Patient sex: M
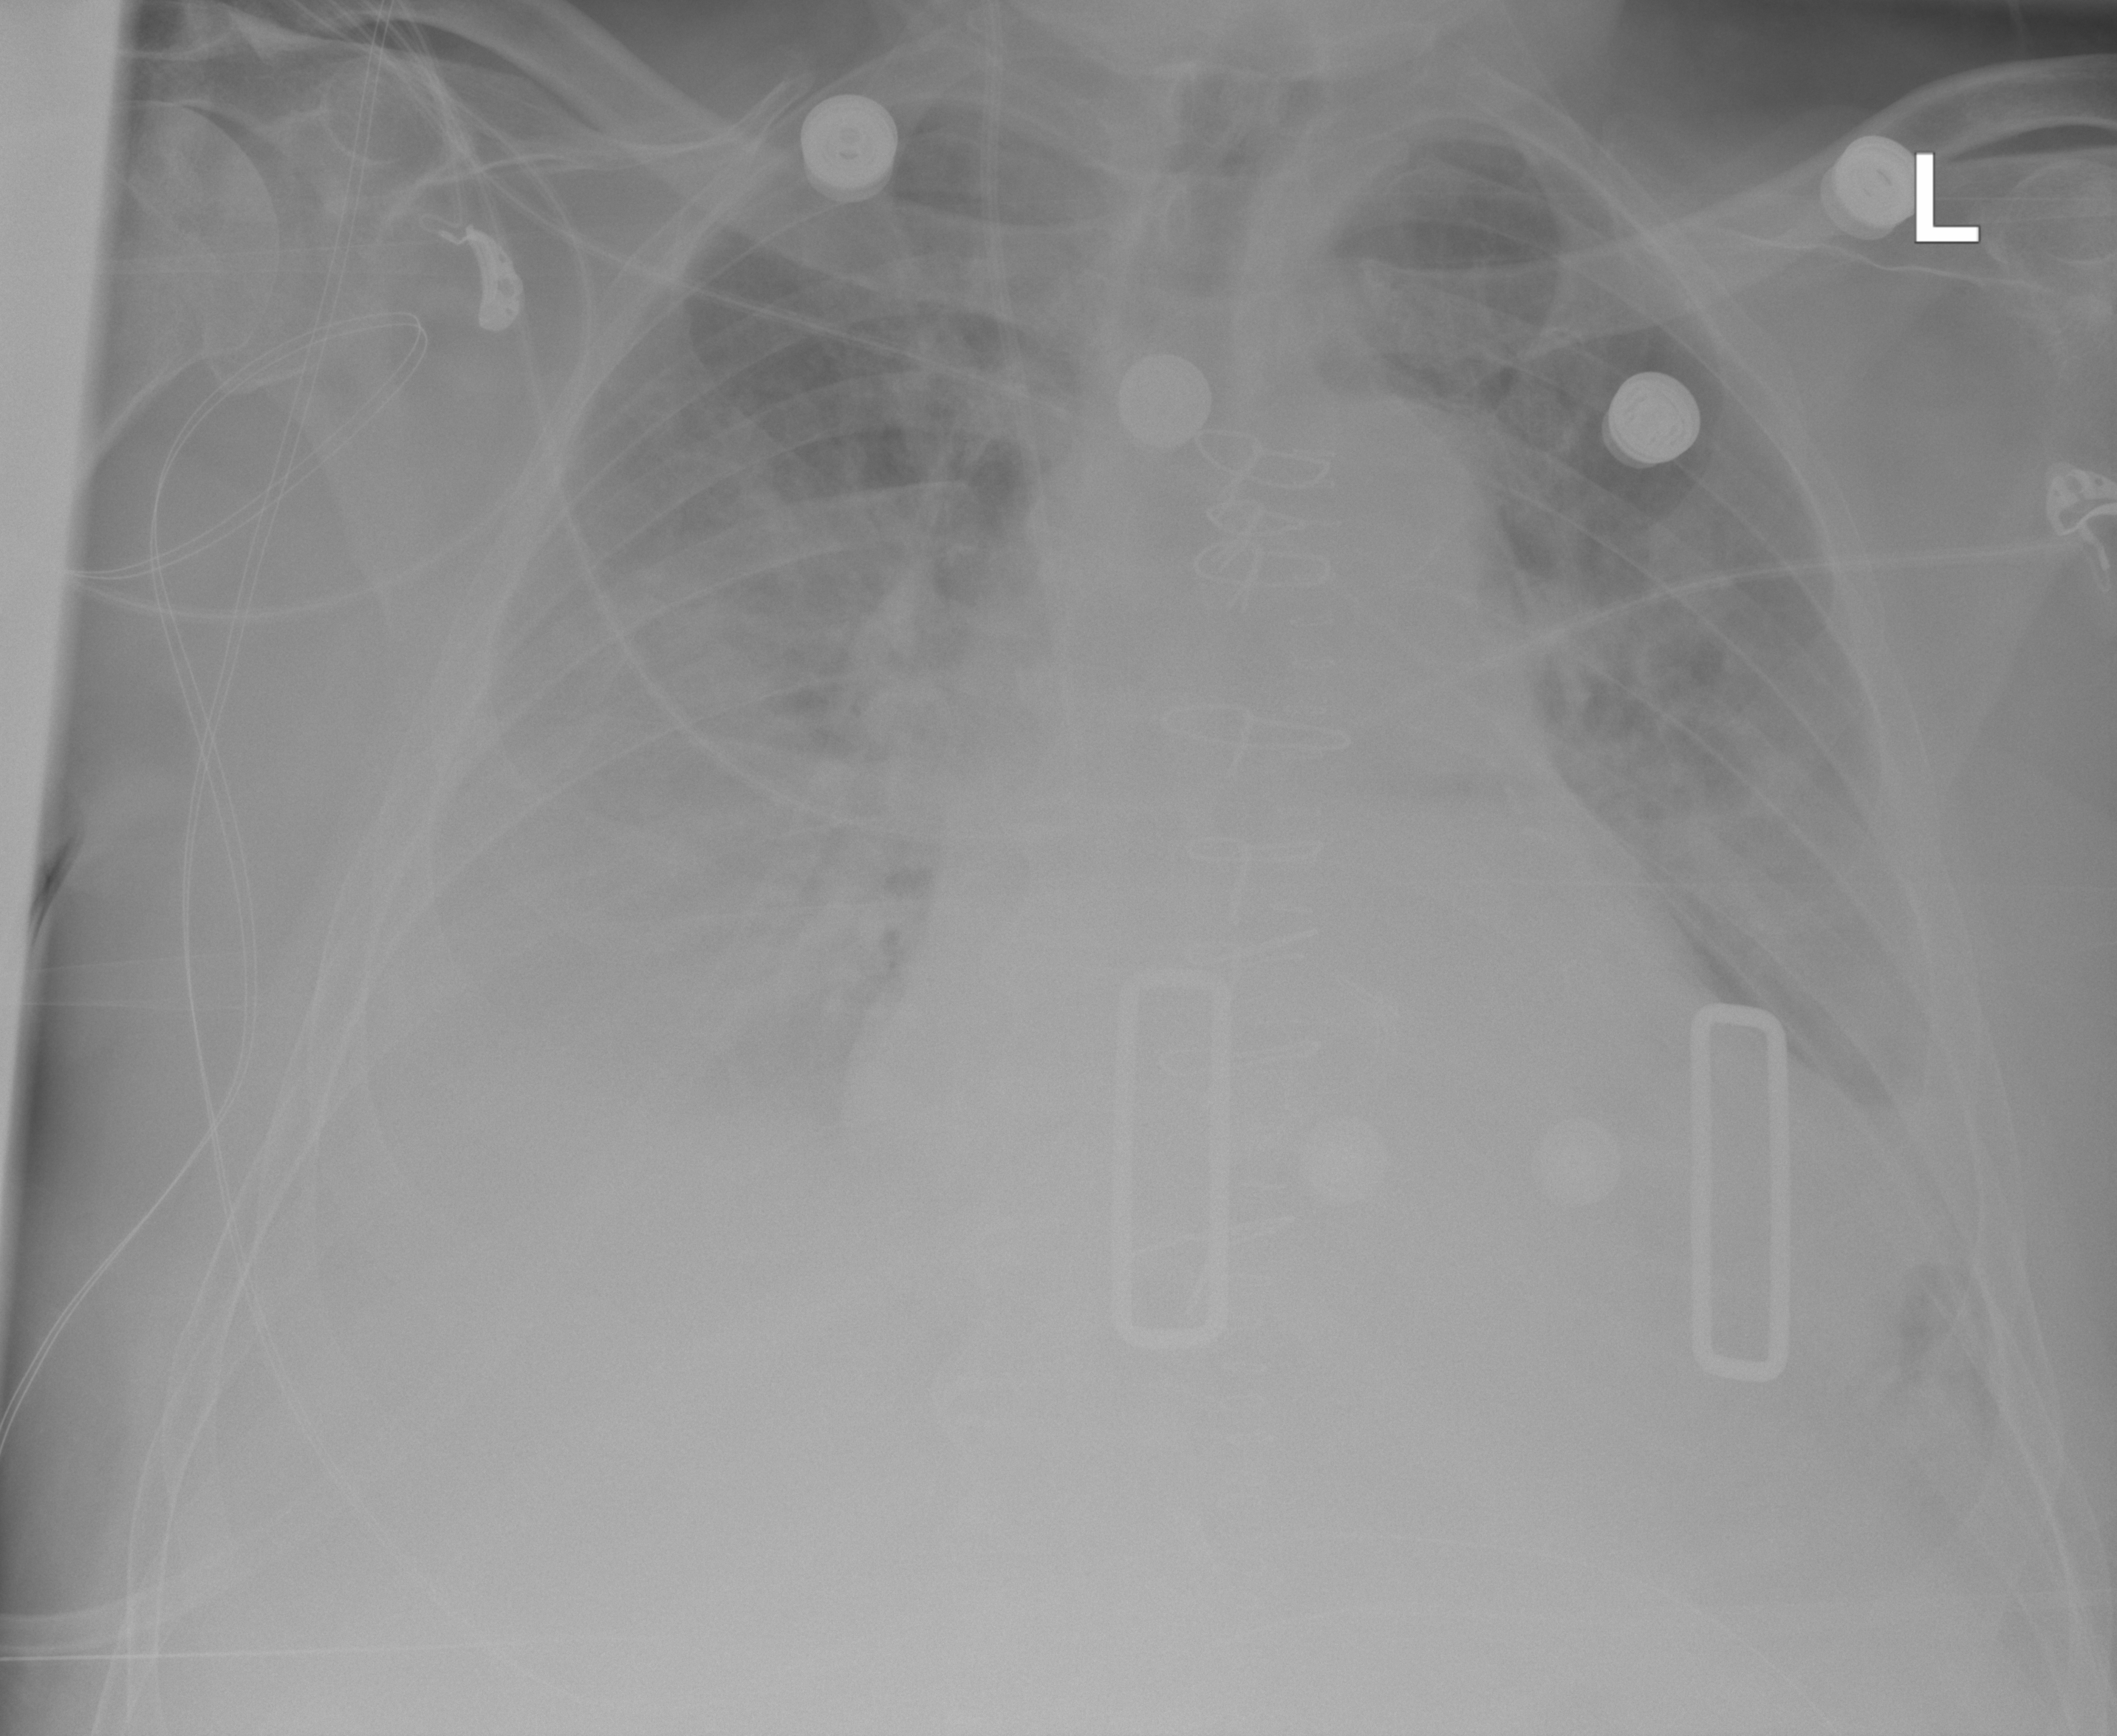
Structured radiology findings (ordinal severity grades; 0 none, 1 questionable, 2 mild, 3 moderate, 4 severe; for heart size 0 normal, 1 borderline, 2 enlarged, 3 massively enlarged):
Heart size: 2
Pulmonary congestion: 2
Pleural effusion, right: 3
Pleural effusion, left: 2
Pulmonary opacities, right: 2
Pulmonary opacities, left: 2
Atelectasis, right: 3
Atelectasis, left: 2